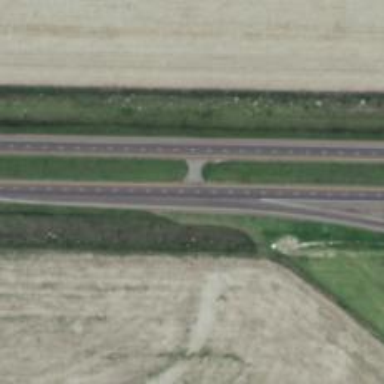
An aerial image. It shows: Motorway junction.